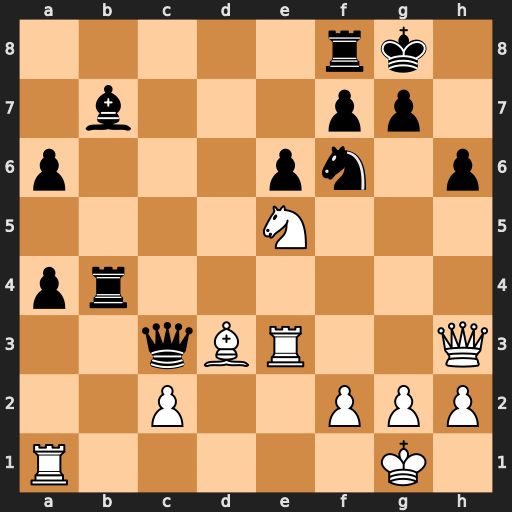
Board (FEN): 5rk1/1b3pp1/p3pn1p/4N3/pr6/2qBR2Q/2P2PPP/R5K1
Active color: w
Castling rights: -
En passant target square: -
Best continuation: Bh7+ Nxh7 Rxc3